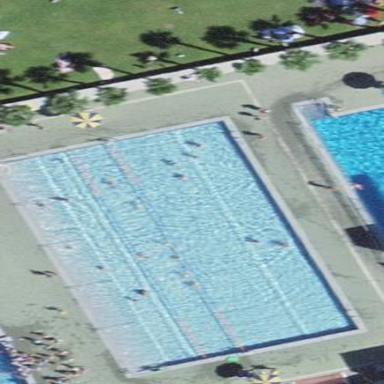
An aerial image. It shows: Swimming pool within leisure land area designed for swimming activities.